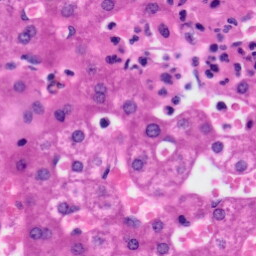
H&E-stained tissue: Liver